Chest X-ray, PA view. Patient: 26 years old, sex F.
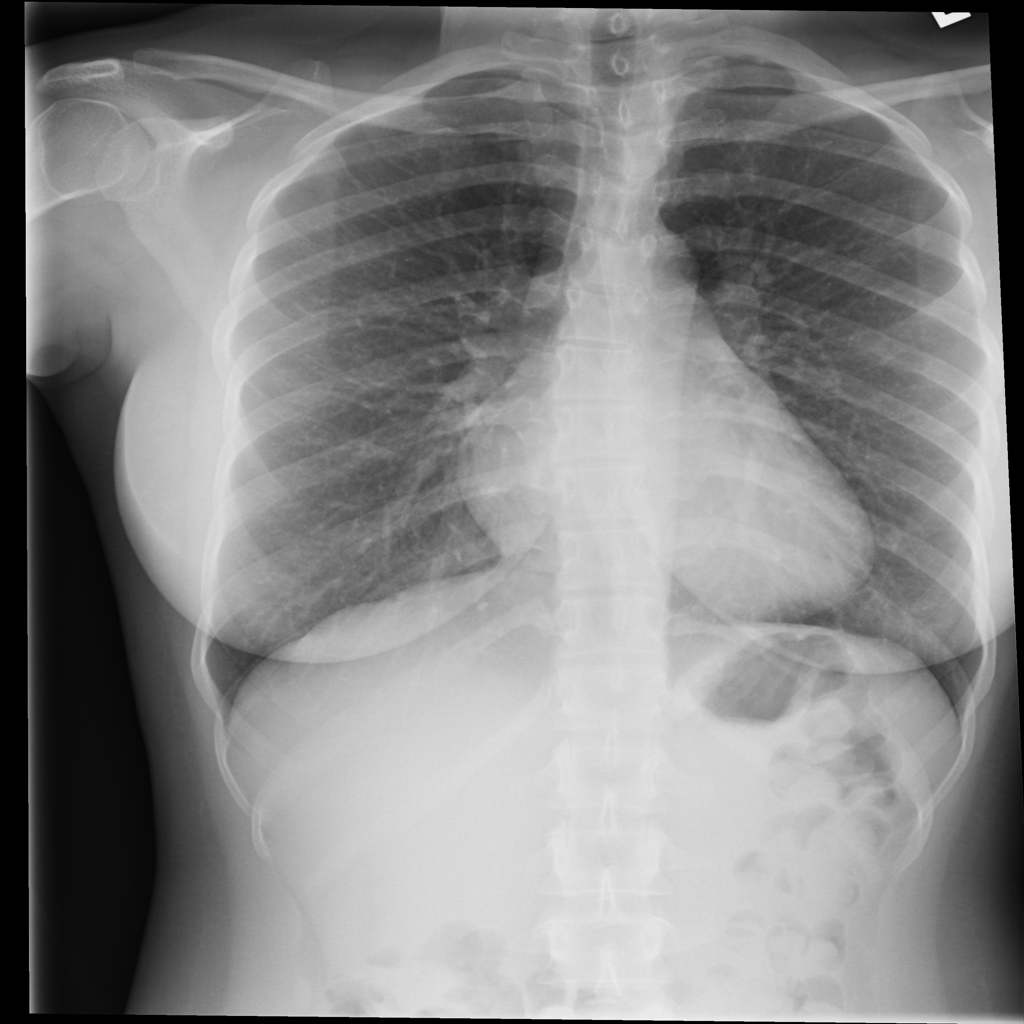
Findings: Cardiomegaly, Effusion